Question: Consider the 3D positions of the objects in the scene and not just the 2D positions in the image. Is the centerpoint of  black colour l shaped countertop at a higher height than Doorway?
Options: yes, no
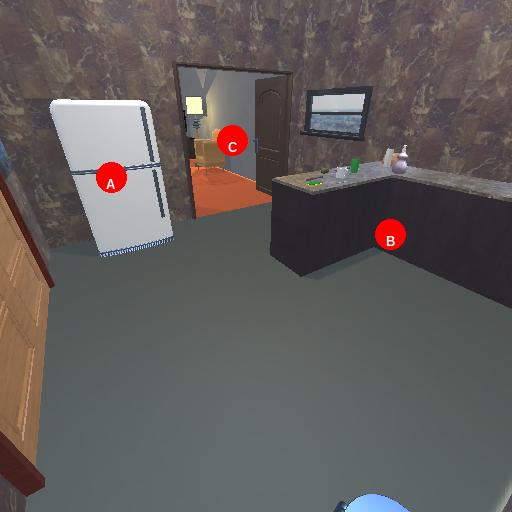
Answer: yes